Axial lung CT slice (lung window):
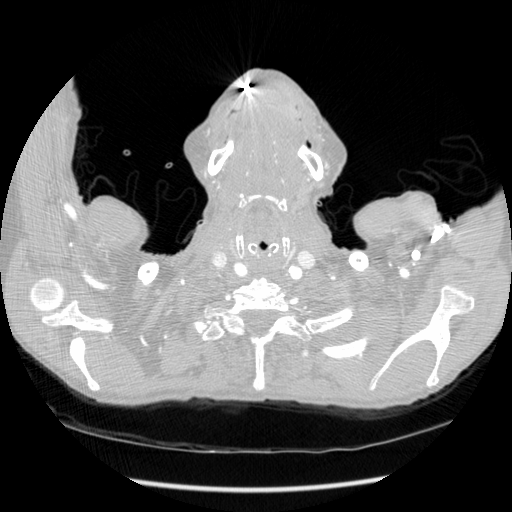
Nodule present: no